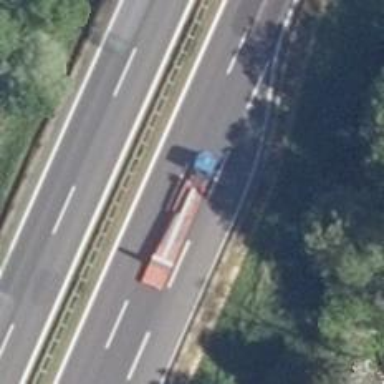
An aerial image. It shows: Asphalt motorway.